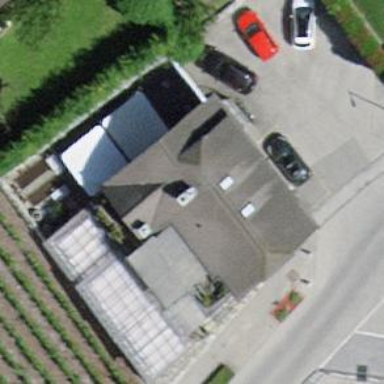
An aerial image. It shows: Restaurant.